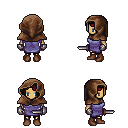
a pixel art fantasy rpg character, female body template, human, tanned skin, chain tabard jacket, gold greaves, brunette pageboy hairstyle, cloth hood, metal gloves, brown shoes, dagger, four views (front, back, left, right), 2x2 character sprite sheet, small pixel art, hard edges, no anti-aliasing